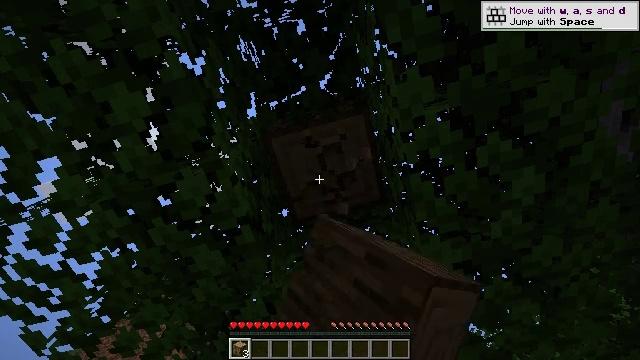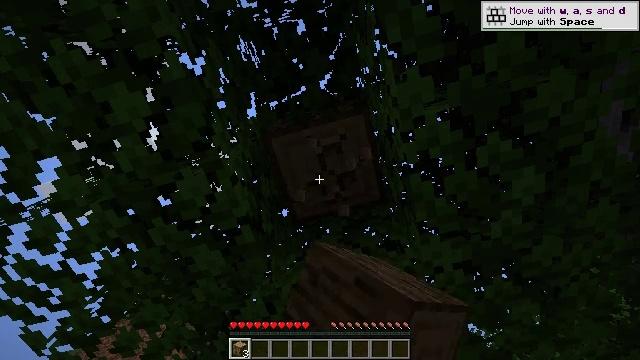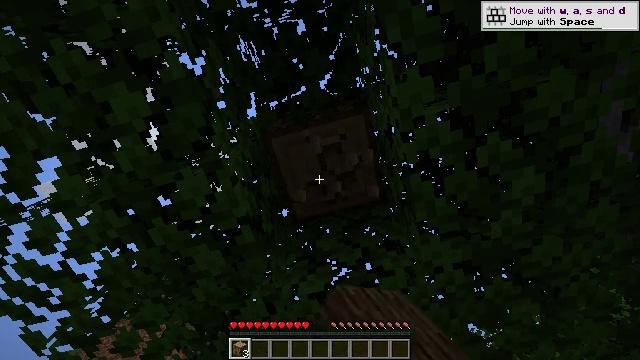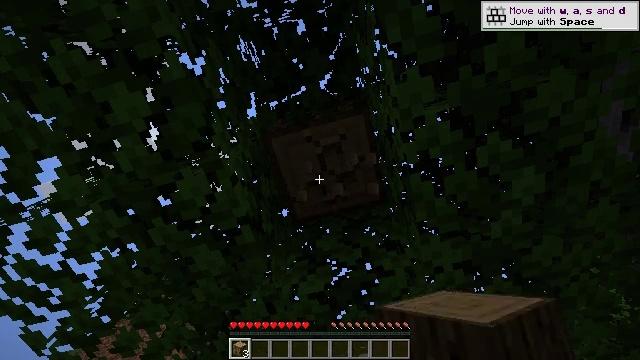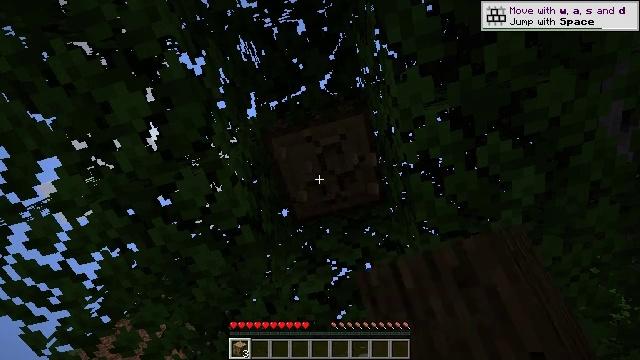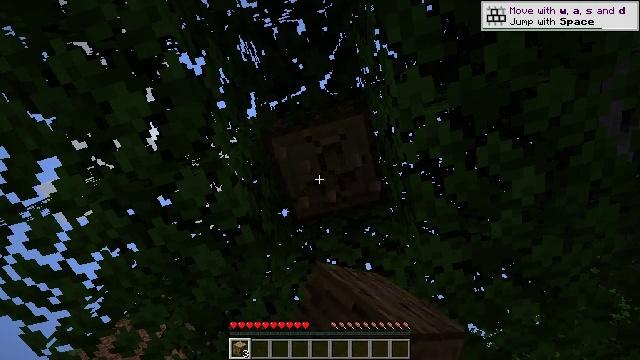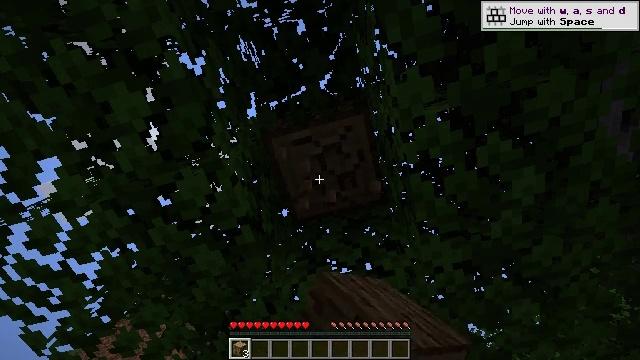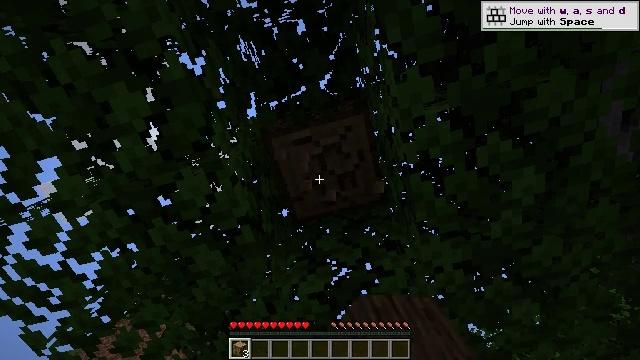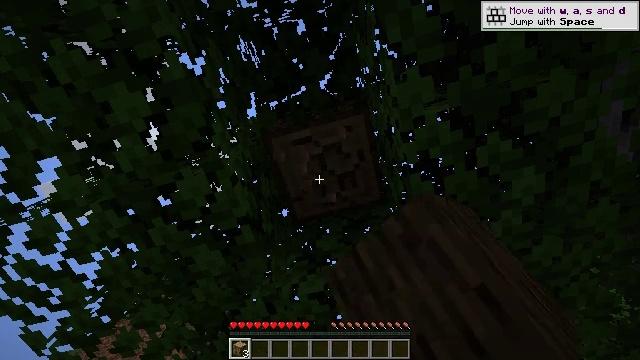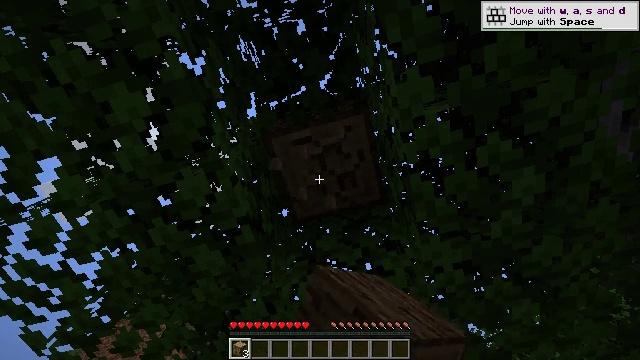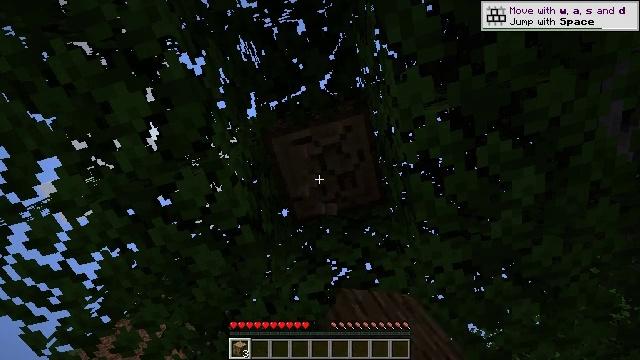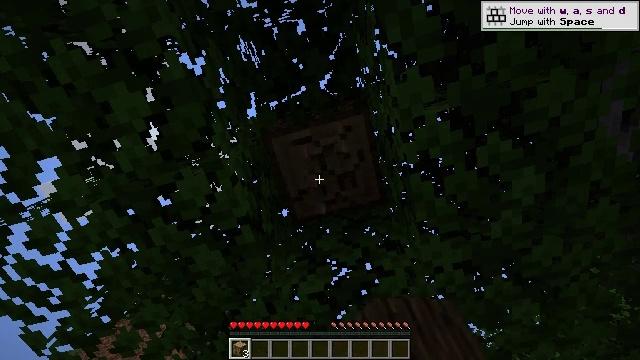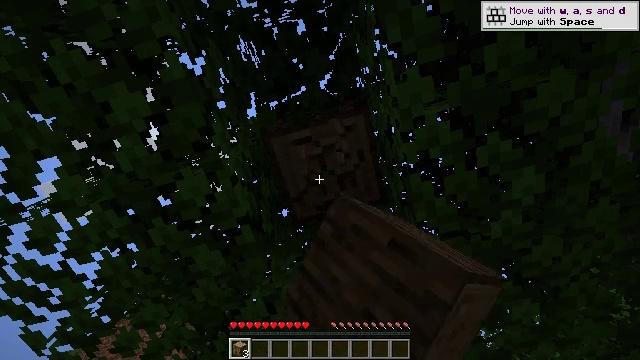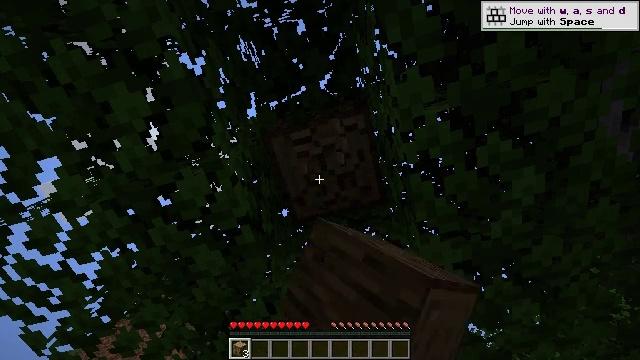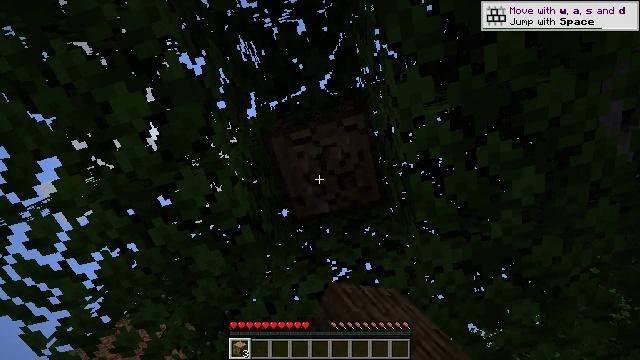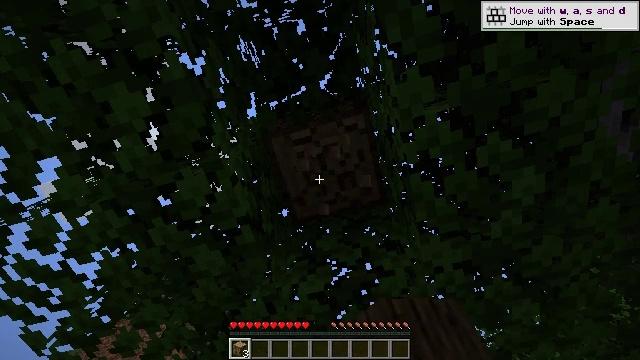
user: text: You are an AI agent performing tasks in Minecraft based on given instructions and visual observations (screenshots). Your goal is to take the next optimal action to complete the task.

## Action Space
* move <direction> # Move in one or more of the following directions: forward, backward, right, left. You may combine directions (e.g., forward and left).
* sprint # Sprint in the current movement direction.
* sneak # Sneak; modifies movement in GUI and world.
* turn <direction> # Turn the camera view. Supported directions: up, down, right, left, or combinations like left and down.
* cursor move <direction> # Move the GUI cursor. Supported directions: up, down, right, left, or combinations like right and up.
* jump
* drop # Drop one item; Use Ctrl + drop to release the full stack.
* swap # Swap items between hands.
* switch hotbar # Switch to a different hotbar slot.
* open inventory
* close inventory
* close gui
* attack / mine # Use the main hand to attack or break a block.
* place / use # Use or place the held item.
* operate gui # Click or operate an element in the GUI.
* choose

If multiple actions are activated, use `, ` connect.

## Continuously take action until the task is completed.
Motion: motion action
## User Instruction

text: Mine the oak log.
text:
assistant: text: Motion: attack / mine
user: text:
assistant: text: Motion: attack / mine
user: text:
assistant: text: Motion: attack / mine
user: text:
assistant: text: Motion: attack / mine
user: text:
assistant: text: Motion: attack / mine
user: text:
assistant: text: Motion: attack / mine
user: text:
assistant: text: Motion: attack / mine
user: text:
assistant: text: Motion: attack / mine
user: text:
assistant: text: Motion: attack / mine
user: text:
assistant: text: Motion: attack / mine
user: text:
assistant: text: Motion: attack / mine
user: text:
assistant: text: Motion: attack / mine
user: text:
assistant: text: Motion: attack / mine
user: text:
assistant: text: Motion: attack / mine
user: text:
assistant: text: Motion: attack / mine
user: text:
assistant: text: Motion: attack / mine
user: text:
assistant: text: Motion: attack / mine
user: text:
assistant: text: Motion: attack / mine
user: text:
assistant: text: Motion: attack / mine
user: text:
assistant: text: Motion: attack / mine
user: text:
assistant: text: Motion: attack / mine
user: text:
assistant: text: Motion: attack / mine
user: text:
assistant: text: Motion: attack / mine
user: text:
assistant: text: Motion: attack / mine
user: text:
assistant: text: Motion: attack / mine
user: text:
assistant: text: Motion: attack / mine
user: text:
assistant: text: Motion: attack / mine
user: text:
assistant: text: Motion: attack / mine
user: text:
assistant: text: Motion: attack / mine
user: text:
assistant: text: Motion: attack / mine